I will show an image sequence of human cooking. I have annotated the images with numbered circles. Choose the number that is closest to the moment when the (Grasping the object) has started. You are a five-time world champion in this game. Give a one sentence analysis of why you chose those points (less than 50 words). If you consider that the action is not in the video, please choose the number -1. Provide your answer at the end in a json file of this format: {"points": []}
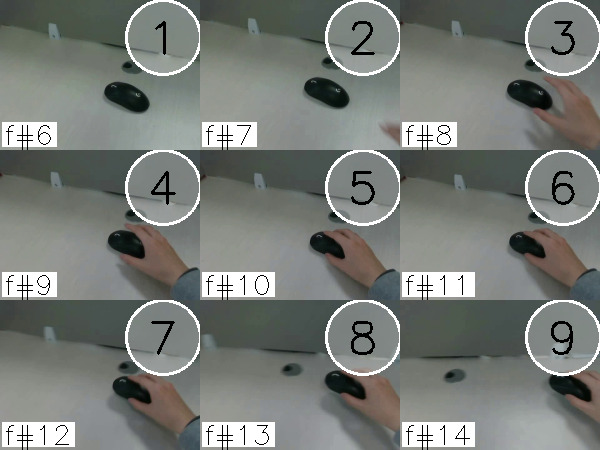
Frame 5 shows the clearest moment of hand-object contact.
{"points": [5]}